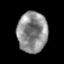
Tissue: prostate
Cell type: Epithelial cells
Senescence score: 0.3572
Nuclear area (px): 1197
Mean DAPI intensity: 140.727